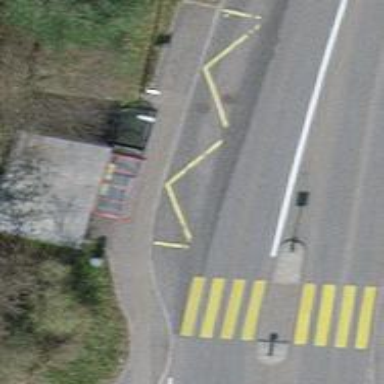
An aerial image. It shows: Platform for public transport on the road.